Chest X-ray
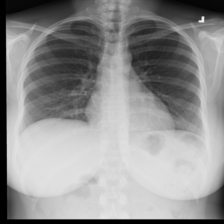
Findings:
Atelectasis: negative
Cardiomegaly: negative
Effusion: negative
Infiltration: negative
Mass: negative
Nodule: negative
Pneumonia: negative
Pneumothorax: negative
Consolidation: negative
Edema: negative
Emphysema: negative
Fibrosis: negative
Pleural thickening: negative
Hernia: negative